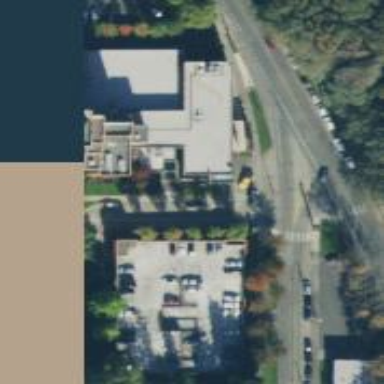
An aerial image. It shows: Healthcare clinic is depicted in the image.